Interaction volume radius: 5 \u00c5
Interaction volume height: 35 \u00c5
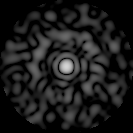
Disorder parameter: 0.8763